Question: The following <URL> code generates random sequence of unique integers from 0 to N and calculates the length of cycle for every integer starting from 0. In order to calculate cycle length for a given integer, it reads value from 'boxes' array at the index equal to that integer, than takes the value and reads from the index equal to that value, and so on. The process stops when the value read from array is equal to original integer we started with. The number of iterations spent to calculating the length of every cycle gets saved into a 'Dictionary'.
'''
const int count = 100;
var random = new Random();
var boxes = Enumerable.Range(0, count).OrderBy(x => random.Next(0, count - 1)).ToArray();
string.Join(", ", boxes.Select(x => x.ToString())).Dump("Boxes");
var stats = Enumerable.Range(0, count).ToDictionary(x => x, x => {
var iterations = 0;
var ind = x;
while(boxes[ind] != x)
{
ind = boxes[ind];
iterations++;
}
return iterations;
});
stats.GroupBy(x => x.Value).Select(x => new {x.Key, Count = x.Count()}).OrderBy(x => x.Key).Dump("Stats");
stats.Sum(x => x.Value).Dump("Total Iterations");
'''
Typical result looks as follows:

The results I am getting seem weird to me:
- -
I have tried several different randomize functions, like .NET's 'Random' and 'RandomNumberGenerator' classes, as well as random data generated from <URL>. All of them seem to produce similar results.
Am I doing something wrong? Are those results expected from mathematical point of view? Or, perhaps, the pseudo nature of randomizing functions that I used have side effects?
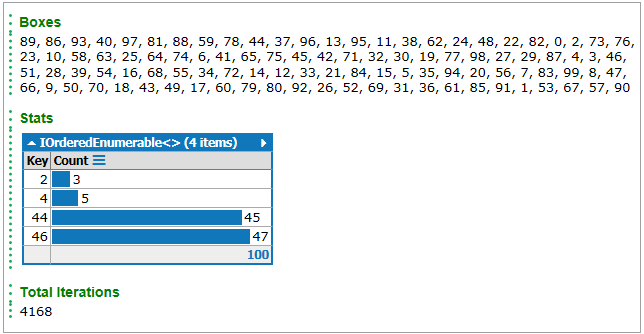
Answer: What you are doing is generating a random permutation of size 'count'. Then you check the properties of the permutation. If your random number generator is good, then you should observe the statistics of <URL>.
The average number of cycles of length k is 1/k, for 'k<count'. On average, there is 1 fixed point, 1/2 cycles of length 2, 1/3 cycles of length 3, etc. The average number of cycles of any length is therefore 1+1/2+1/3+...+1/count ~ ln count + <URL>. Very occasionally there are many cycles, but the average value of 2^# cycles is count+1.
Your buckets correspond to the number of different cycle lengths, which is at most the number of cycles, but might be lower because of repeated cycle lengths. On average, few cycle lengths are repeated. Even as the count increases to infinity, and the average number of cycles increases to infinity, the average number of repeated cycle lengths stays finite.
In a permutation test in statistics, usually an example of <URL>, to analyze some types of data, you view it as an example of a permutation. For example, you might observe two quantities, x_i and y_i. You get a permutation by sorting the xs and ys, and seeing the index of the value of y paired with the kth x value. Then you compare statistics of this permutation with the properties of random permutations. This doesn't assume much about the underlying distributions, but it can still detect when x and y seem to be related. So, it's useful to know what to expect from random permutations.